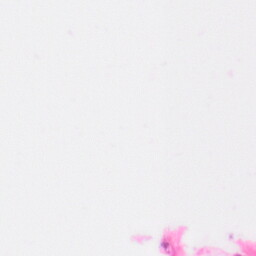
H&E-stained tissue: Colon